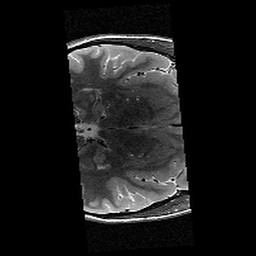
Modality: T2w
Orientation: axial
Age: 13
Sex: female
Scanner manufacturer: siemens
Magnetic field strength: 3 T
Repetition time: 9.23 s
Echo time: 0.067 s